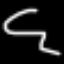
Label: squiggle